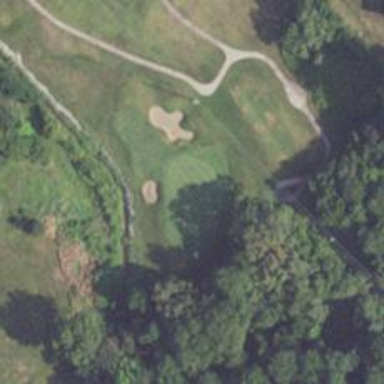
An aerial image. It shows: Golf hole.